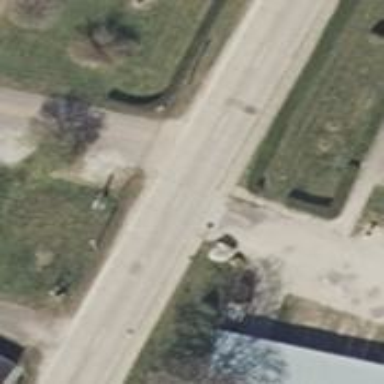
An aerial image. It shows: Secondary road with surface made of concrete plates.